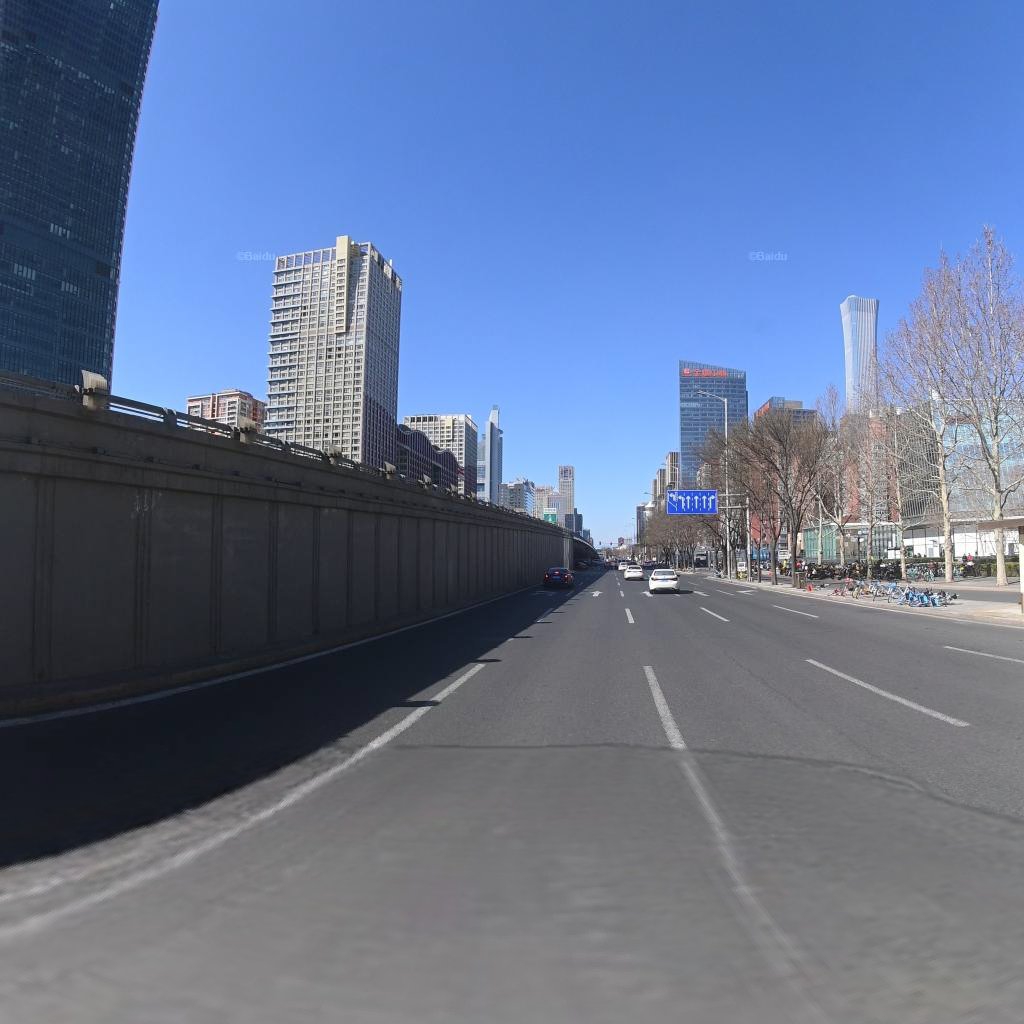
Region: Chaoyang
Road damage annotations: longitudinal crack